Chest X-ray:
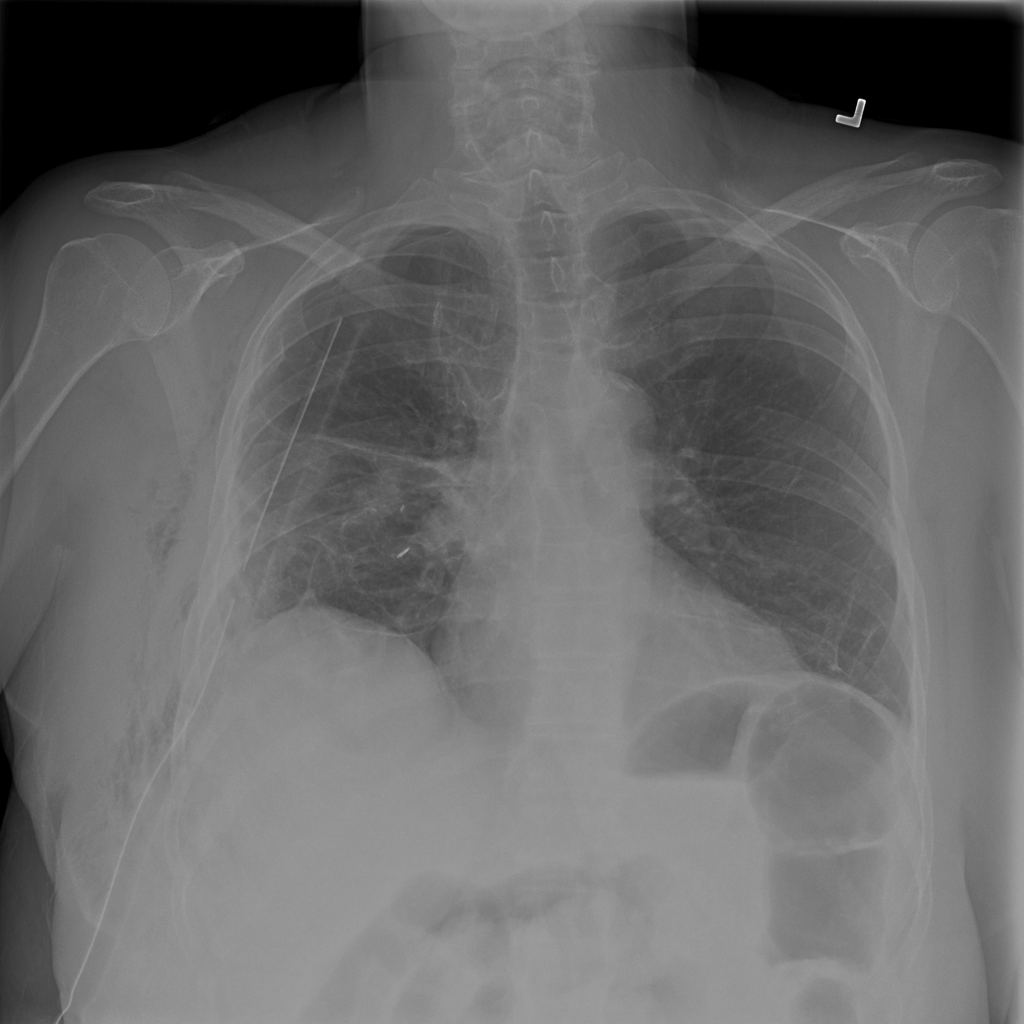
Findings: Fibrosis, Fracture, Consolidation, Pneumothorax, Effusion
No abnormal finding: no